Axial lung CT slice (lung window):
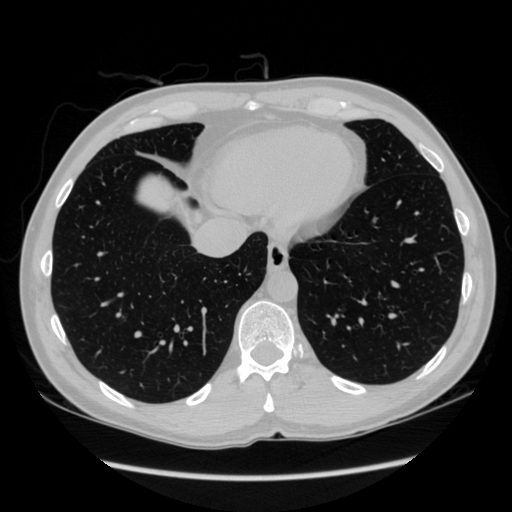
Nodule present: no